Question: Here's an example: Originally I have 3 tables. Table B references Table A. So now Table B has two primary keys. One used as the original primary key and the other one to enforce its relationship with Tabe A. Then I want Table B to have a many-to-many relationship with Table X. As I'm adding the relationship, MySQL Workbench added Table Y with both of Table B primary keys and one primary key in Table X. So Table Y now has three primary keys.
It seems like the second primary key from Table B in the junction table is unnecessary since I can identify Table B with the original primary key. So Or perhaps I should not have an identifying relationship between Table A and B?
Table A and B have a relationship something like User has many Post. Post must belong to a User. But Post already has a primary key of its own, so
Here's the scenario (diagram link below). The tables I'm focusing on are snippet, snippet_topic and tag. From what I know, since every snippet must belong to a snippet_topic, it has an identifying relationship. So I used the identifying relationship in MySQL Workbench and they added snippet_topic ID as a primary key. Afterwhich I added a m:n relationship for tag and snippet. MySQL Workbench added snippet_topic ID to the junction table (but I removed it). Is there anything wrong with my design? Or is there a more correct way to this?
Legend:
Yellow icon - primary key
Red icon - not null

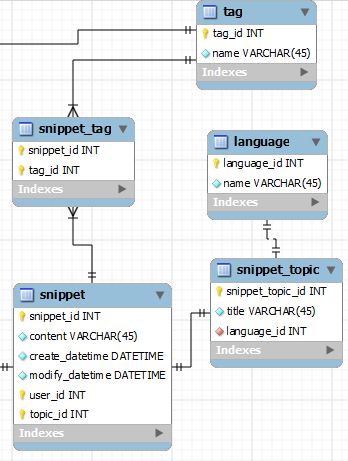
Answer: each table should only have one primary key which is only about this table. If you then want a second column in Table A containing the values of the table B primary key thats find. Just set up a second index to get performance if requires